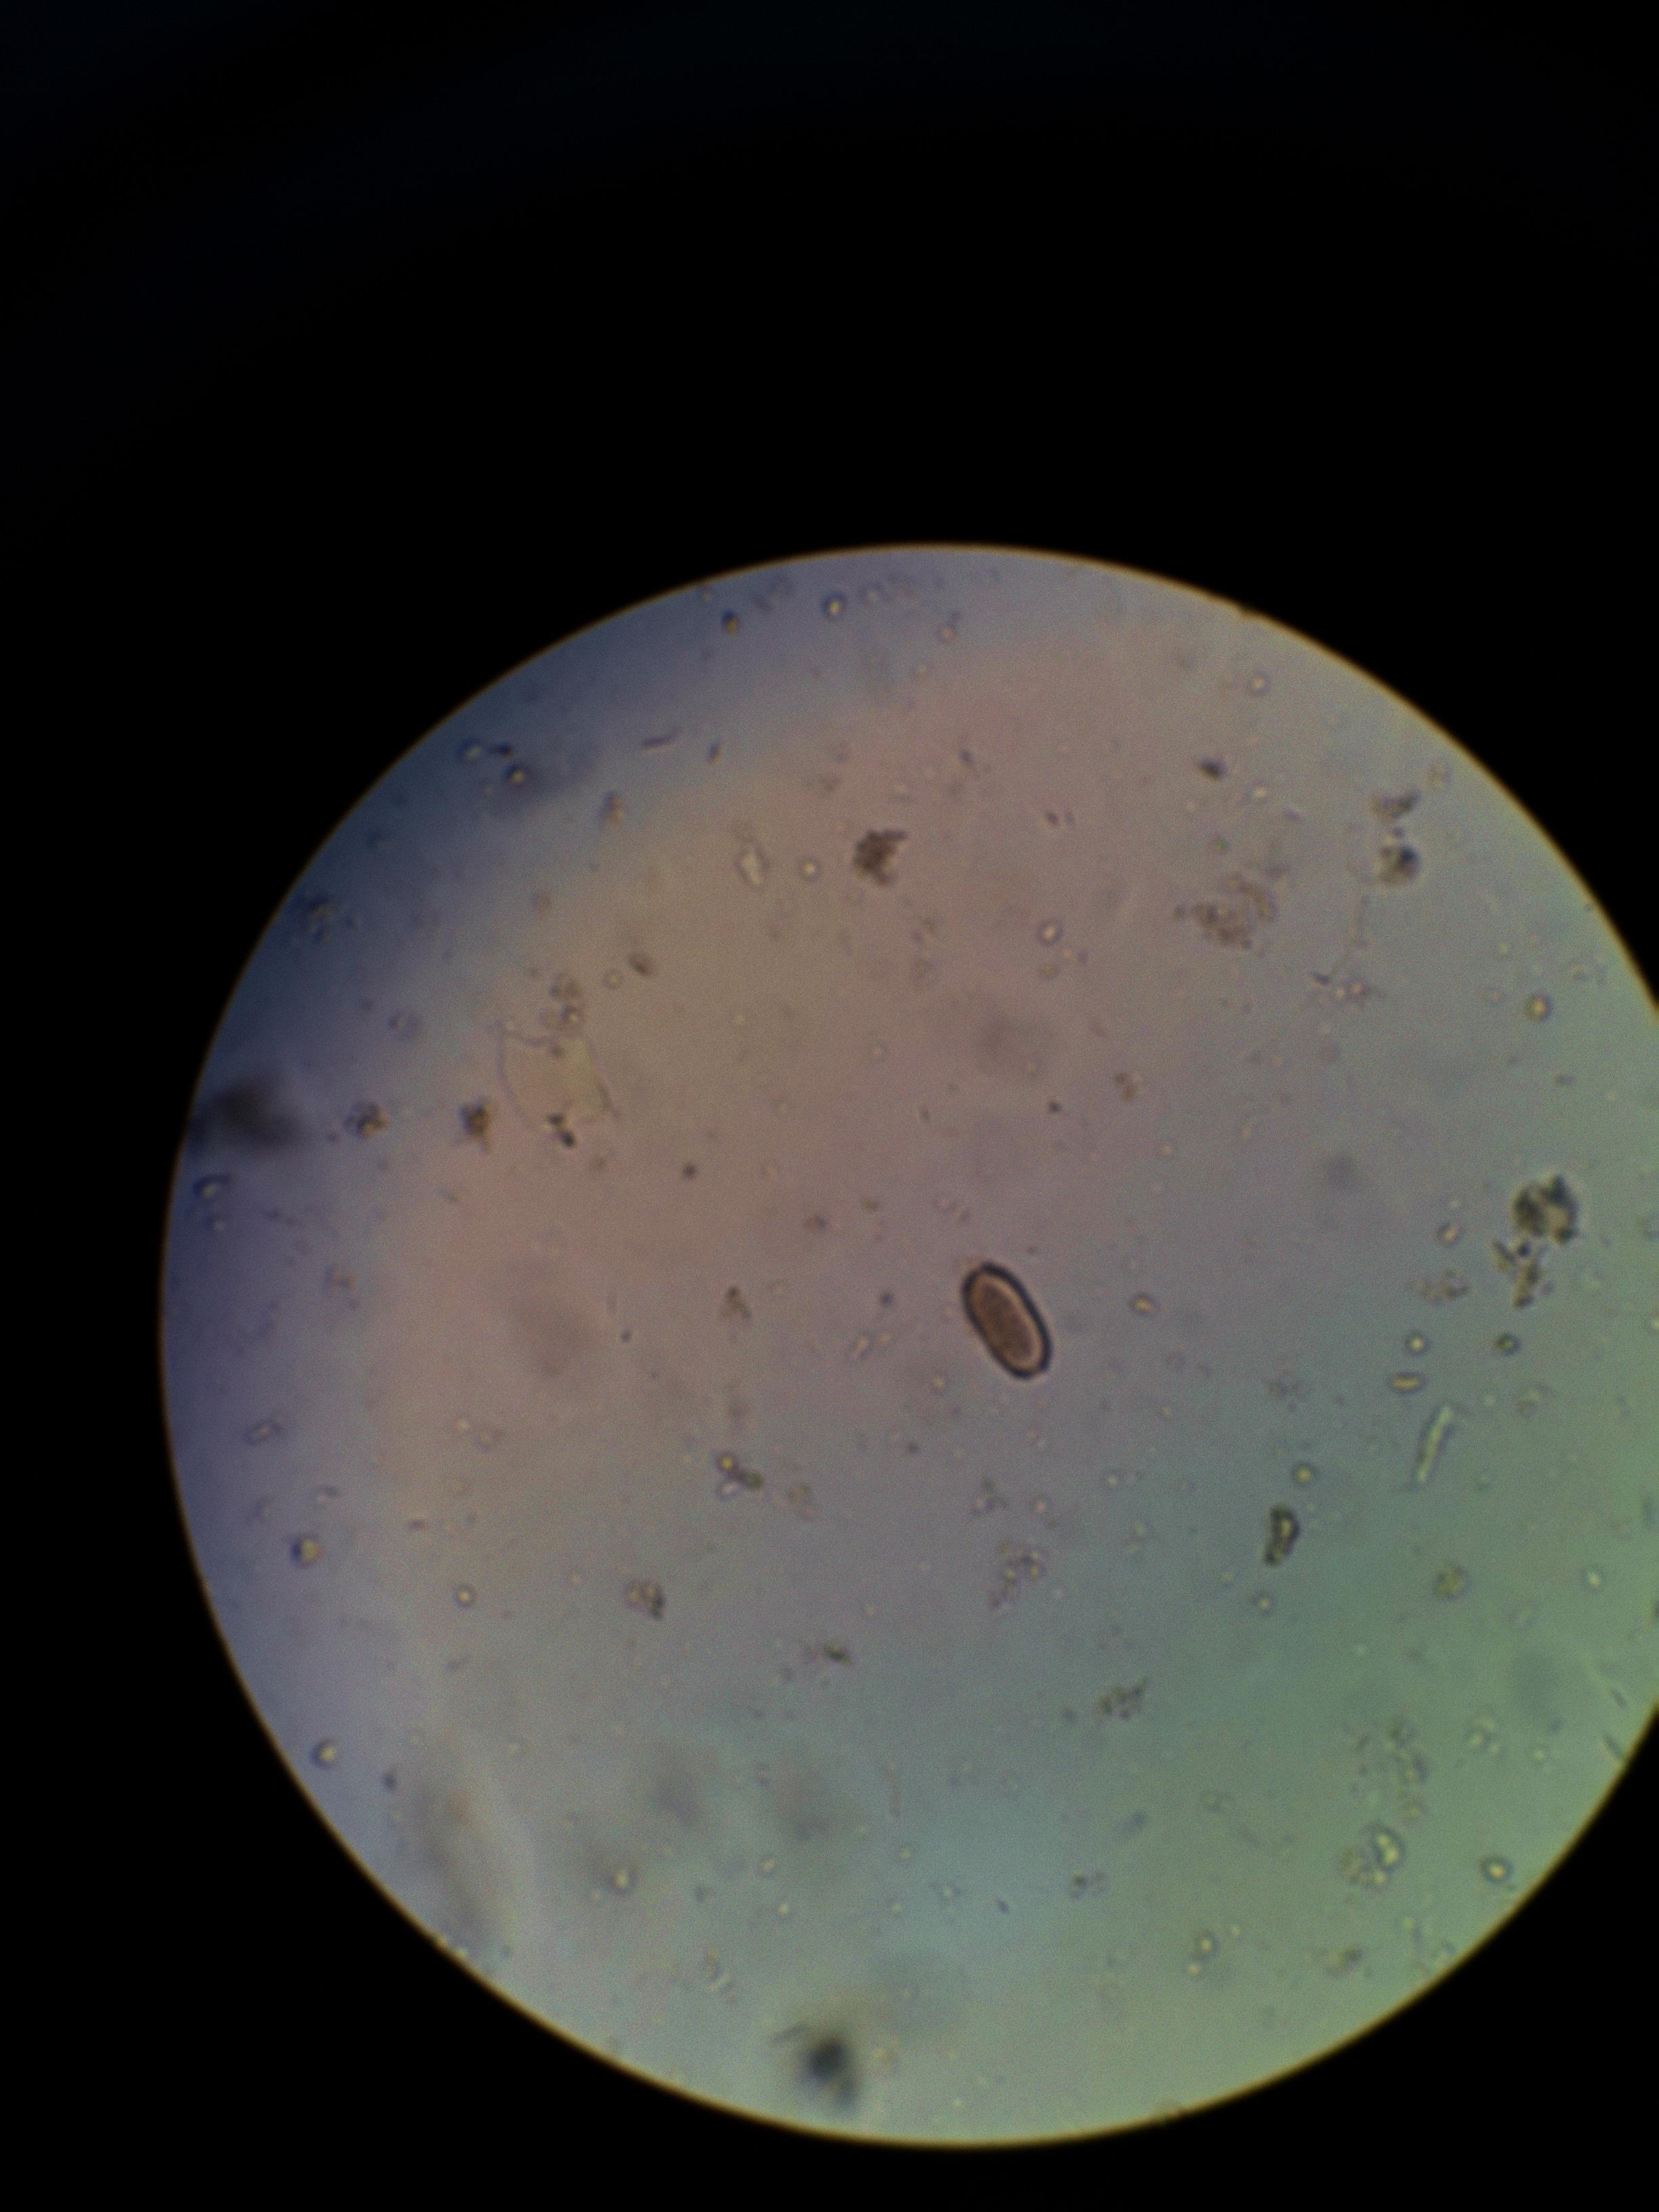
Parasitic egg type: Capillaria philippinensis